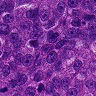
Metastatic tissue present: yes